Interaction volume radius: 10 \u00c5
Interaction volume height: 35 \u00c5
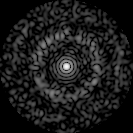
Disorder parameter: 0.8436